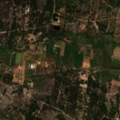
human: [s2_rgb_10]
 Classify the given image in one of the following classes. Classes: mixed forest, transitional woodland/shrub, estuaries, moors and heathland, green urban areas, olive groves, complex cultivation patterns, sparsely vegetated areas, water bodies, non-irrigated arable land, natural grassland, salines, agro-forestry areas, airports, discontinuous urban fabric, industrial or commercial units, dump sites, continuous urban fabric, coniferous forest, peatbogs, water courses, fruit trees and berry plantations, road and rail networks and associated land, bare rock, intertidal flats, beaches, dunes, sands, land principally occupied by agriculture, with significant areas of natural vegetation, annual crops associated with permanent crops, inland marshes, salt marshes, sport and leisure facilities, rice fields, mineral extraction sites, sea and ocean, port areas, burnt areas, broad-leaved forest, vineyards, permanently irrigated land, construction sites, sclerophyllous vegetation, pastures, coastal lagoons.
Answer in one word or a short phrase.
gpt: continuous urban fabric